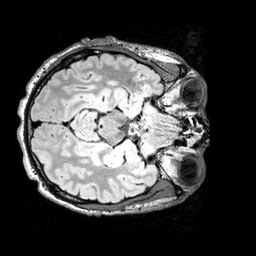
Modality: FLAIR
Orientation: axial
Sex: male
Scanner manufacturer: siemens
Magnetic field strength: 3 T
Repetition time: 5 s
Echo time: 0.395 s